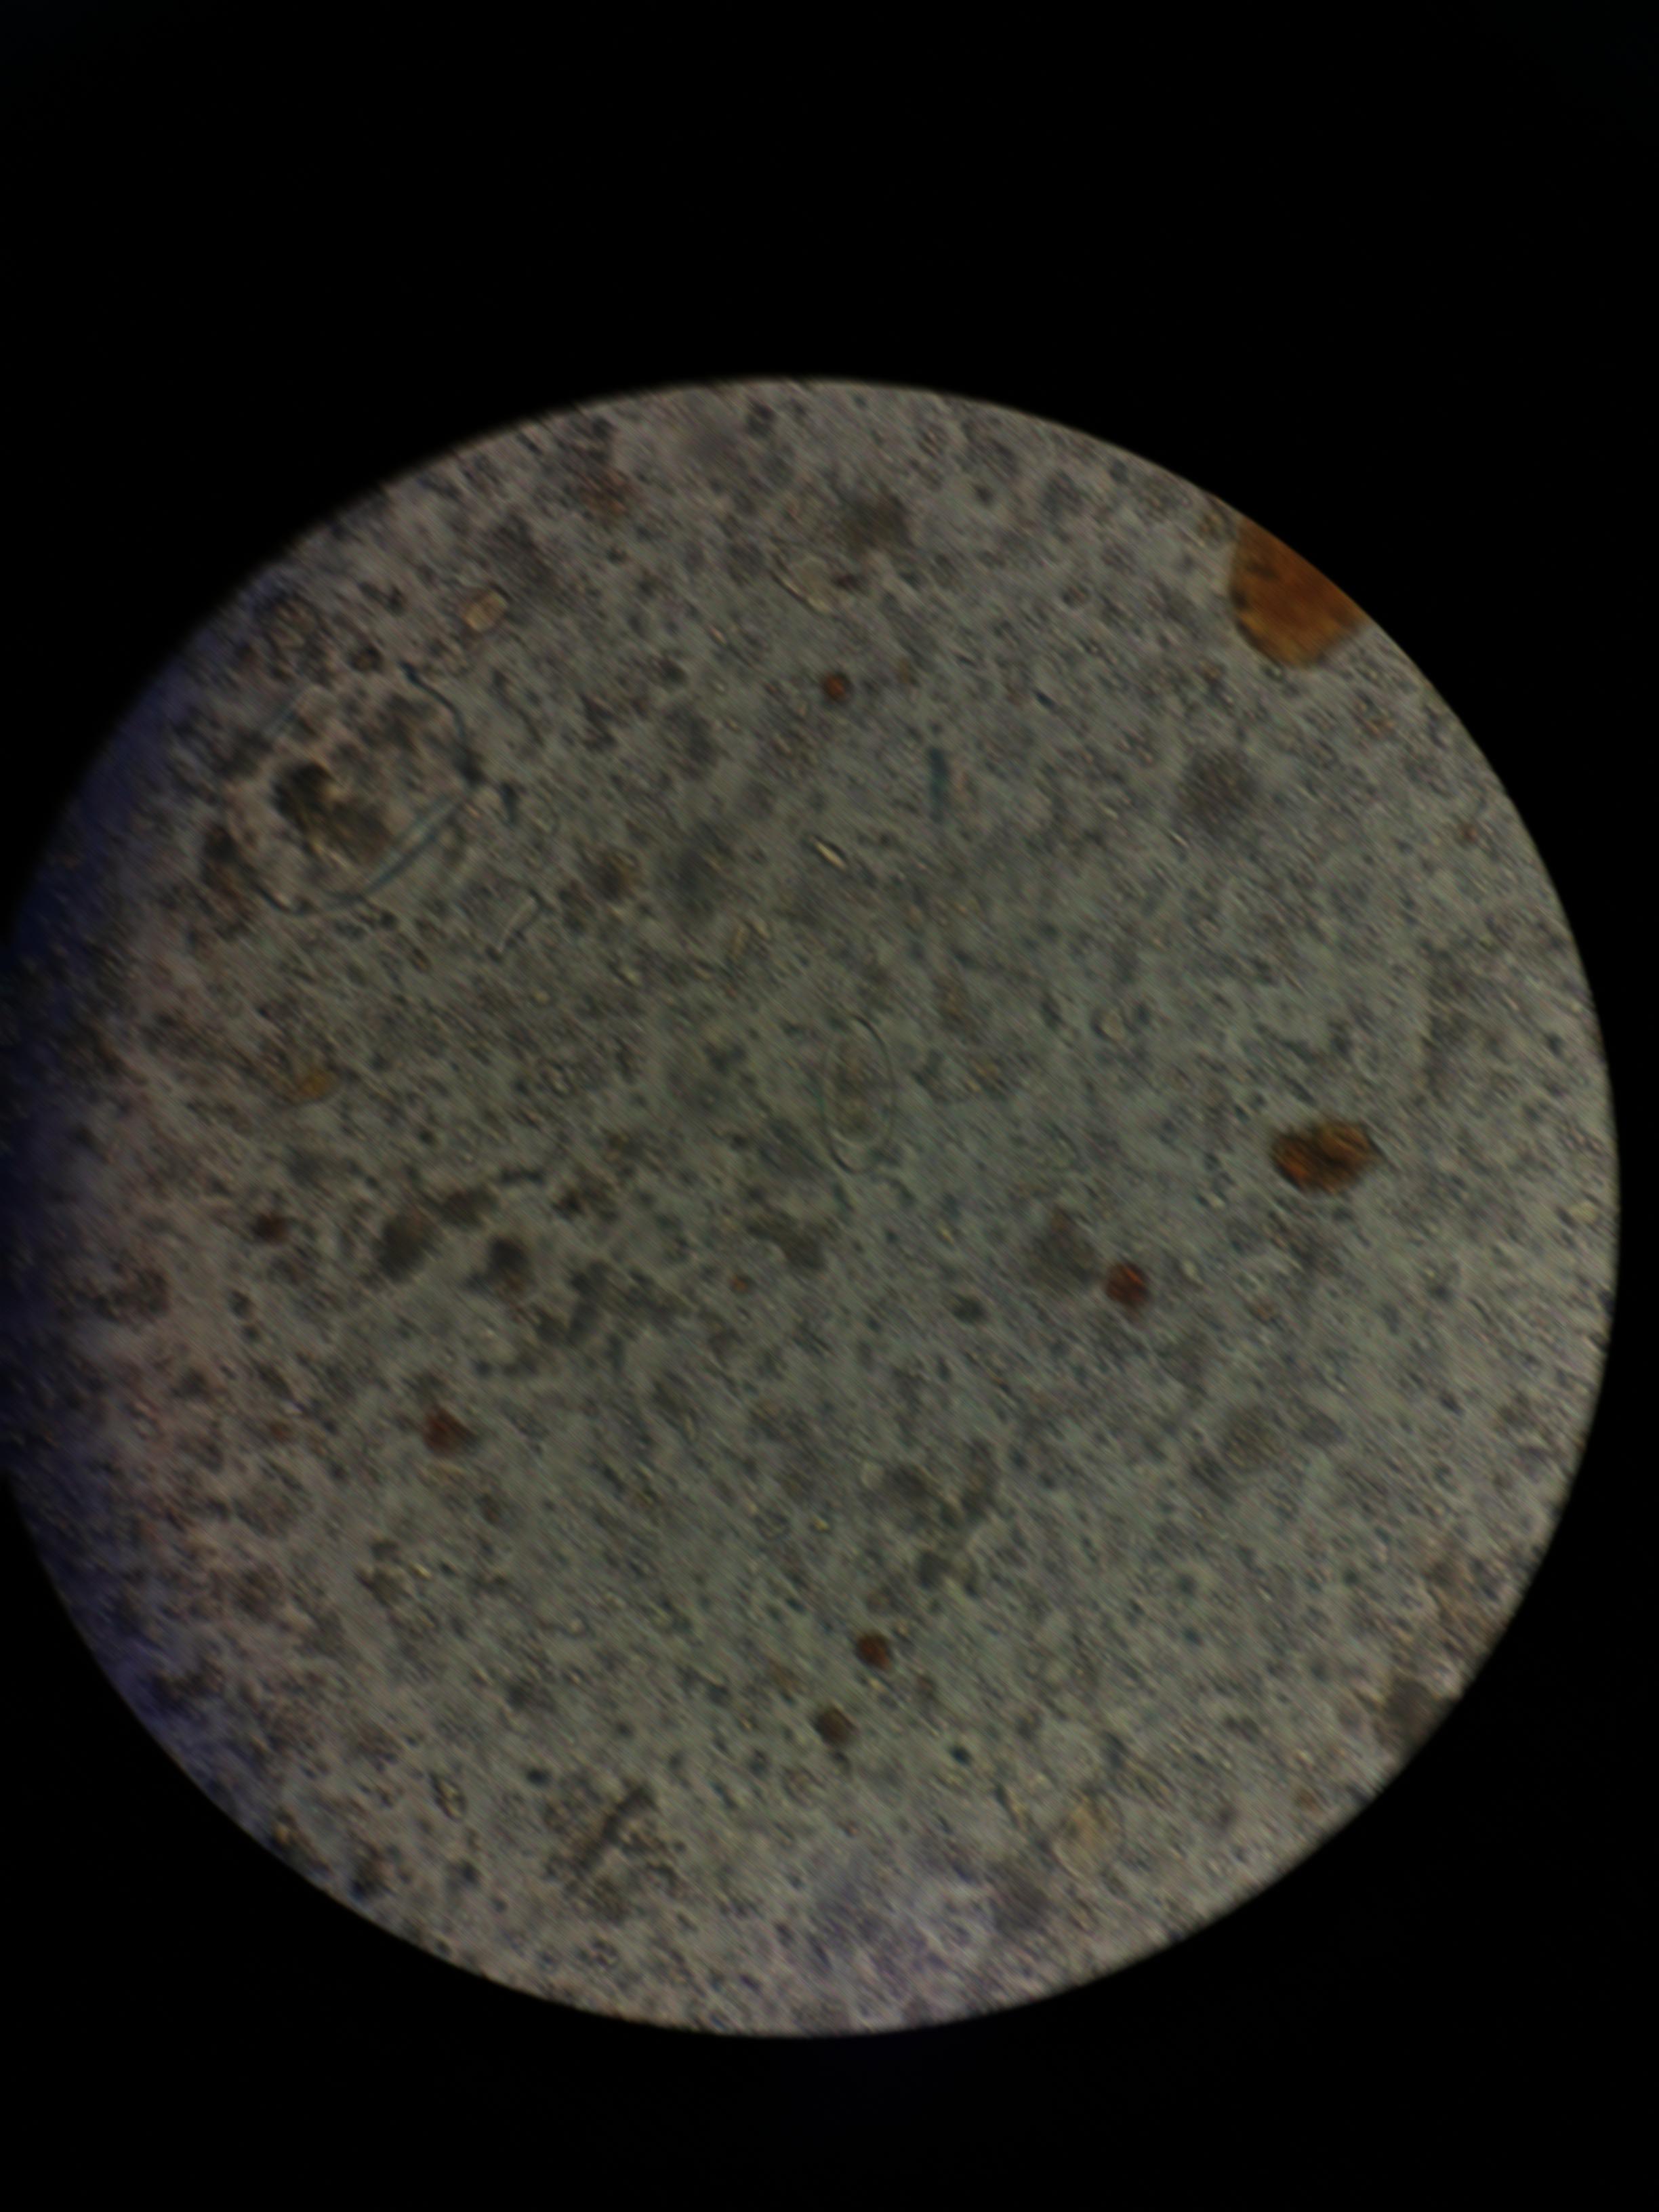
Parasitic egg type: Enterobius vermicularis